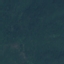
Land use / land cover class: Forest